Aerial crown-view tile of a tropical tree (Barro Colorado Island, Panama), acquired 20250414:
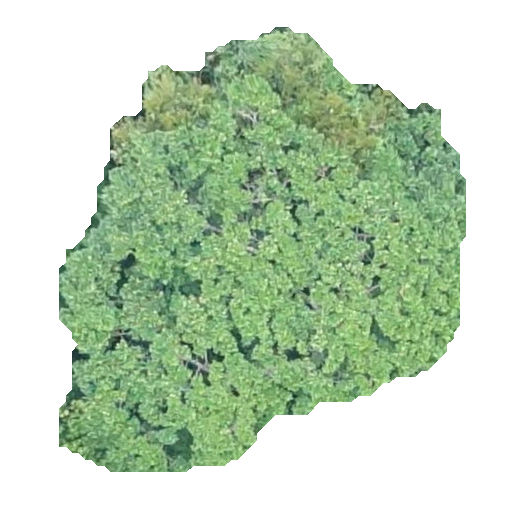
Species: Simarouba amara
GBIF accepted scientific name: Simarouba amara
Crown area: 194.574 m²